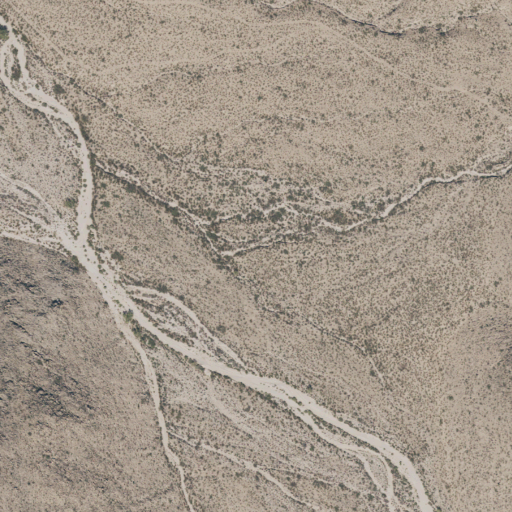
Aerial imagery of valley in Texas named Big Canyon containing shrub and grassland